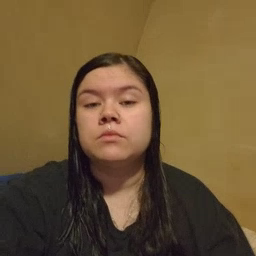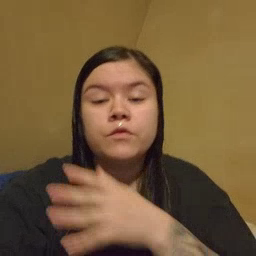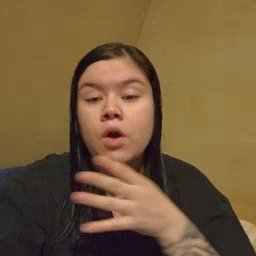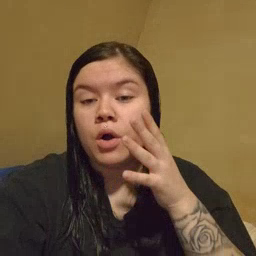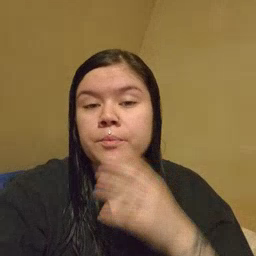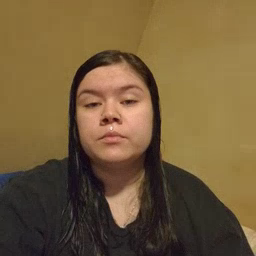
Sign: farm